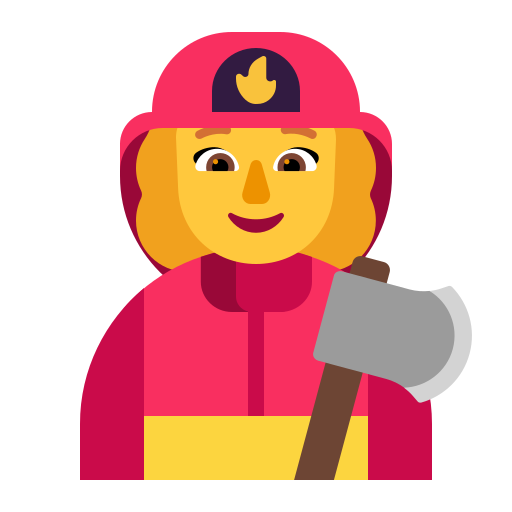
woman firefighter flat default